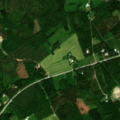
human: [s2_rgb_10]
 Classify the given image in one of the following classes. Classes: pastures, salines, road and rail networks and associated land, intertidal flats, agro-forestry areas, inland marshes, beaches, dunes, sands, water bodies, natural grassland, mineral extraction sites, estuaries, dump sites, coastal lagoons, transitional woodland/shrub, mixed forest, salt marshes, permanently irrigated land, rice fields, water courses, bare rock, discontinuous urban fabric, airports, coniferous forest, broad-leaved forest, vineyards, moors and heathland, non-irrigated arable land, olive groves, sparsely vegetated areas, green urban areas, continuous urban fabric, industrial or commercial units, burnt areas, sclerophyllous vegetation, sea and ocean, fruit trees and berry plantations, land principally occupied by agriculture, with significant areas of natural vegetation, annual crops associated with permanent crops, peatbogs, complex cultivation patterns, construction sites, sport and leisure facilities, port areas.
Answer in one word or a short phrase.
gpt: land principally occupied by agriculture, with significant areas of natural vegetation, coniferous forest, mixed forest, transitional woodland/shrub